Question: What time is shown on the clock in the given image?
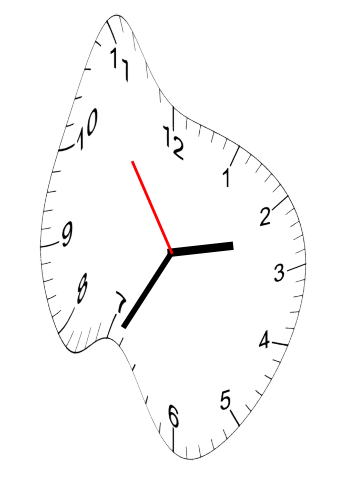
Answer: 02:34:54